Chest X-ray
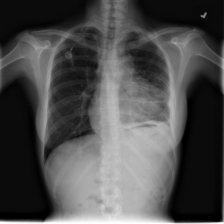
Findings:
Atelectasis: positive
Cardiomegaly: negative
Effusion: positive
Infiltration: negative
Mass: positive
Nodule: negative
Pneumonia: negative
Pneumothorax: negative
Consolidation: negative
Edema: negative
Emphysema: negative
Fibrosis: negative
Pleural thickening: negative
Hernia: negative